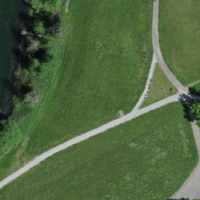
EUNIS habitat code: 24
Species observed at this site:
Sympetrum striolatum
Libellula quadrimaculata